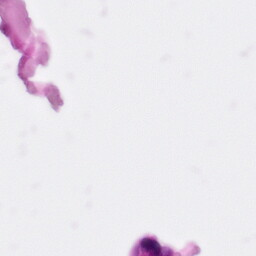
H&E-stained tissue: Pancreatic